Question: I use jqgrid at my page. I wanted to have fixed height at it (Users should scroll down if there is more rows). It works for tables which has many rows. However even table row size is not much there is a place for scroll bar (number 2 at image) and there is an extra line at left (number 1 at image). This is same for each table. Here is an example of my tables:

I used that at my options:
'''
...
height: '150'
jsonReader: {
repeatitems: false
},
loadui: 'disable',
altRows: true,
viewrecords: true,
loadonce: true,
...
'''
and did not do anything special to height.
Any ideas?
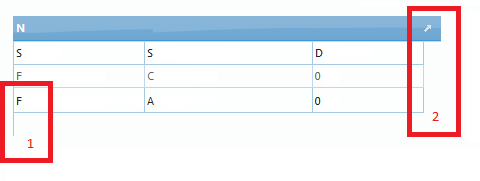
Answer: You don't posted any details about how you use jqGrid. So I can suppose that you use 'height' option with some integer value. If you would use 'height: "auto"' or 'height: "100%"' then you would not have the described problem. I personally use almost always 'height: "auto"' and specify the maximal grid width by usage 'rowNum' value.
jqGrid calculate the width of the grid based on the total width of all columns. If the value of 'height' option is neither '"auto"' nor '"100%"' it adds additional space to hold possible vertical scroll bar. You can use 'scrollOffset: 0' option to remove unneeded space of the right size of the grid. Alternatively you can call 'setGridWidth' and 'setGridHeight' methods to set width and height of the grid explicitly on any other value which you want.